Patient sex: M
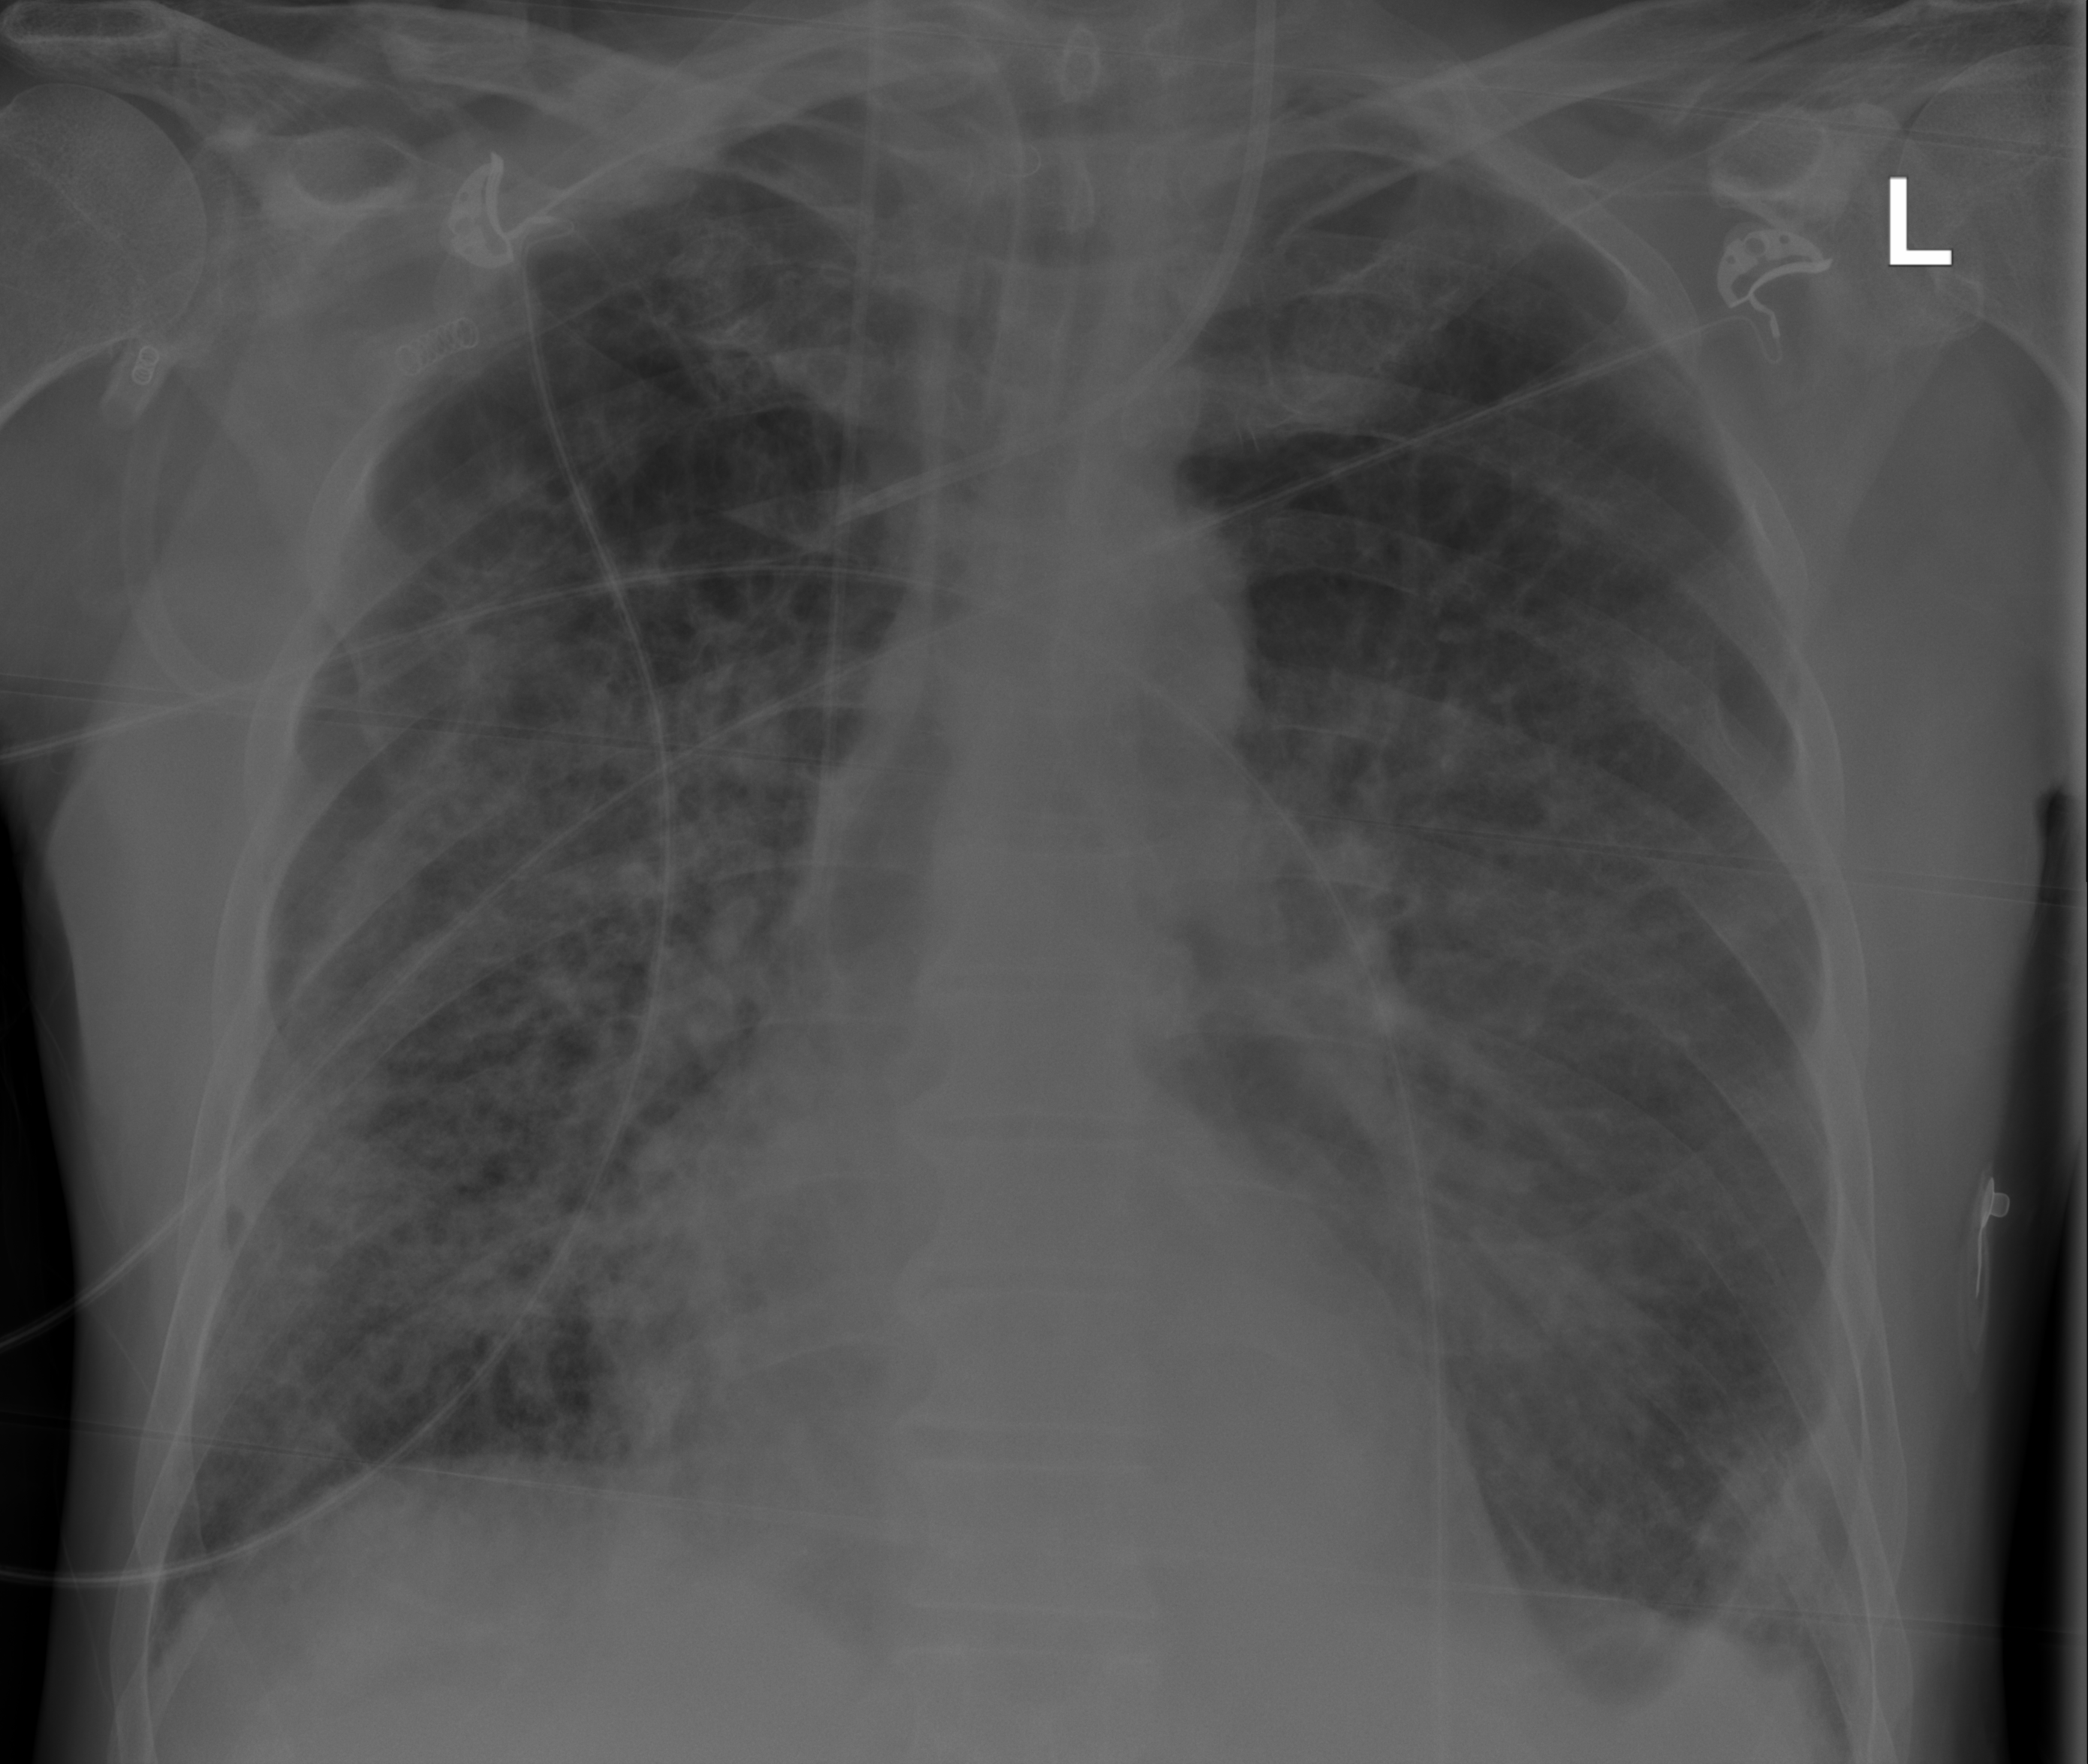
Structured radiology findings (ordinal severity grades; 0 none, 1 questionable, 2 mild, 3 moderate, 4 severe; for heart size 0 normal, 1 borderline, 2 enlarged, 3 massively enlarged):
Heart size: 0
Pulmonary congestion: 0
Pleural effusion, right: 0
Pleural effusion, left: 1
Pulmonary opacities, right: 3
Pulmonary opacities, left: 2
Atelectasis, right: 2
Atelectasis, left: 2